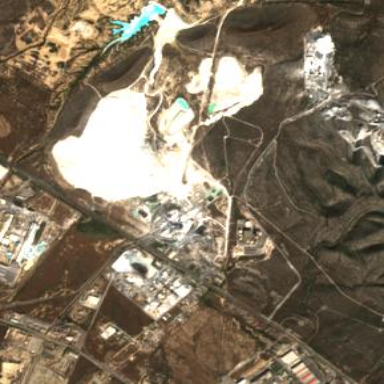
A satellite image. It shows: Industrial area designated for mining activities.